Interaction volume radius: 5 \u00c5
Interaction volume height: 45 \u00c5
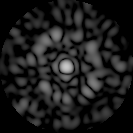
Disorder parameter: 0.7565